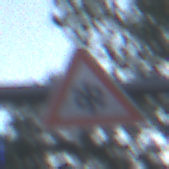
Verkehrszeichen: SchneeOderEisglaette
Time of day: SunriseSunset
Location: Outdoor (Urban)
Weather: Clear
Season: NotSpecified
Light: Natural